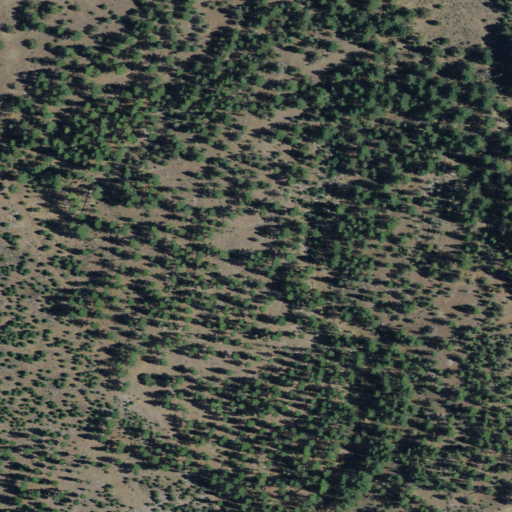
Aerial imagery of valley in California named Walker Draw containing evergreen forest, shrub, and grassland